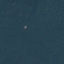
Label: Forest